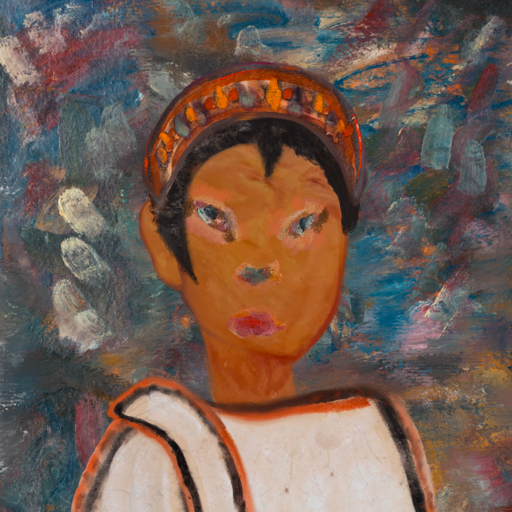
Background: Boggyland, Head And Neck Front: Pious_Lady, Face Front: Boggyland, Bust: Roy_Bahadur, Hair Front: Roy_Bahadur, Head Accessory: Hypocrite, Second Necklace: Blank, Necklace: Blank, Baby: Blank